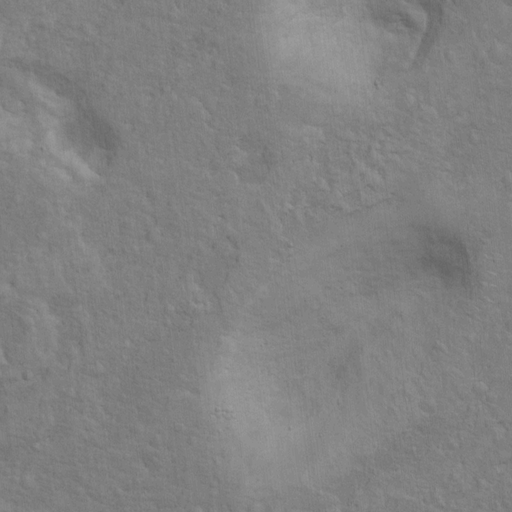
Classes present: Background, Cone